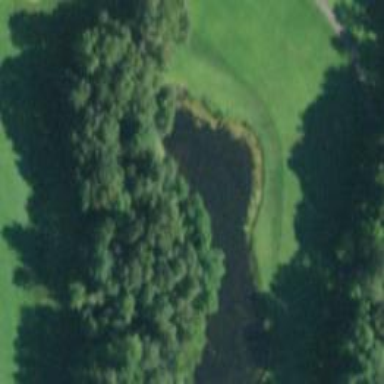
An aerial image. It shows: Water hazard in golf course. The hazard is natural water feature.